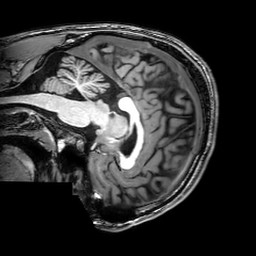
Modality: T1w
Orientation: sagittal
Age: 21
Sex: male
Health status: healthy
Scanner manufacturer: philips
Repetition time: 0.008238 s
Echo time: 0.00378 s